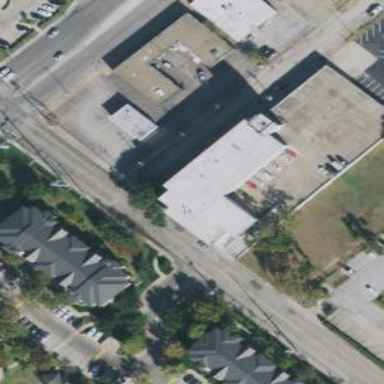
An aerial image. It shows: Warehouse building.